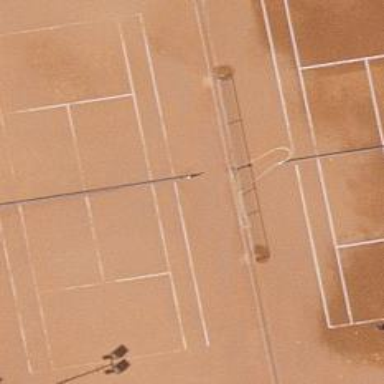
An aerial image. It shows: Tennis court with tartan surface located on pitch designated for leisure land.